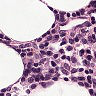
Metastatic tissue present: no